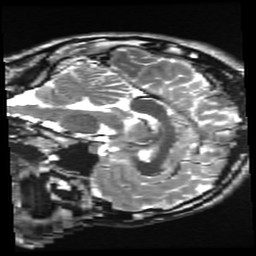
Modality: T2w
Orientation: sagittal
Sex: male
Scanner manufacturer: ge
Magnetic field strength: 3 T
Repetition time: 5 s
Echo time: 0.1015 s